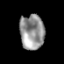
Tissue: prostate
Cell type: T cells
Senescence score: 0.334
Nuclear area (px): 836
Mean DAPI intensity: 148.852